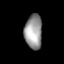
Tissue: lung
Cell type: Endothelial cells
Senescence score: 0.5448
Nuclear area (px): 590
Mean DAPI intensity: 153.034